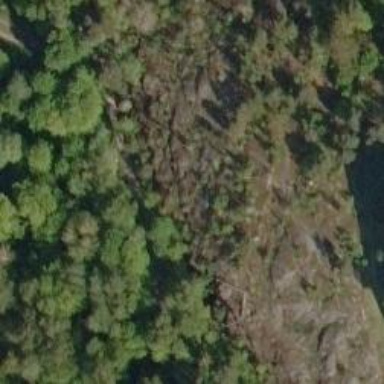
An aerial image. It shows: Cliff in nature.